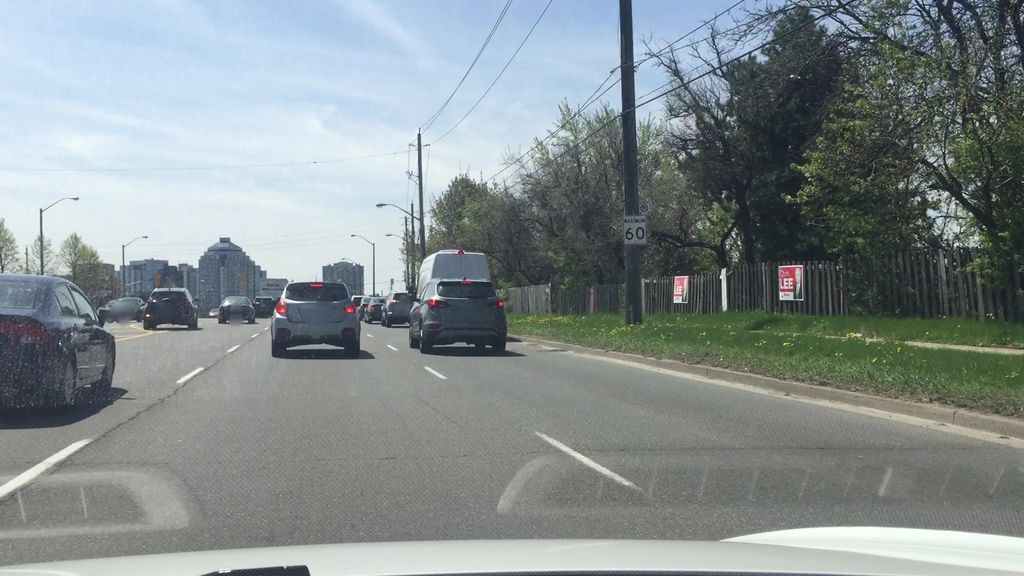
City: toronto